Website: bh-photo
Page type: address-validator
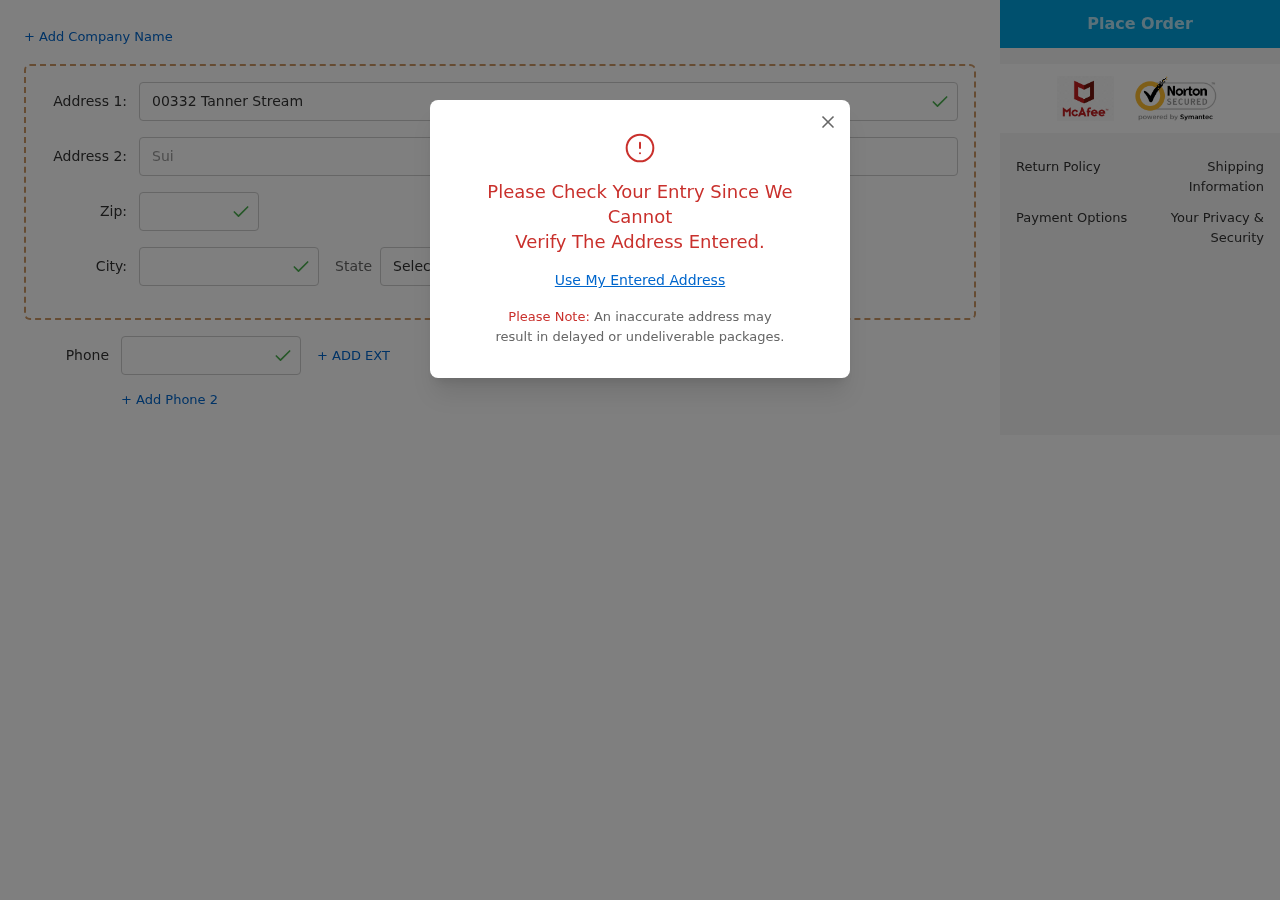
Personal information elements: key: PII_CITY
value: Port Richard
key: PII_PHONE
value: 9393330343
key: PII_POSTCODE
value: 16005
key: PII_STATE_ABBR
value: RI
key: PII_STREET
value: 00332 Tanner Stream
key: PII_STREET2
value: Suite 703